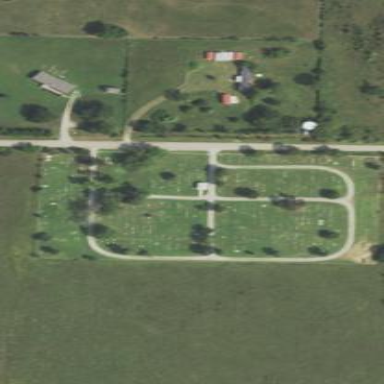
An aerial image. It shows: Cemetery.